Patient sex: M
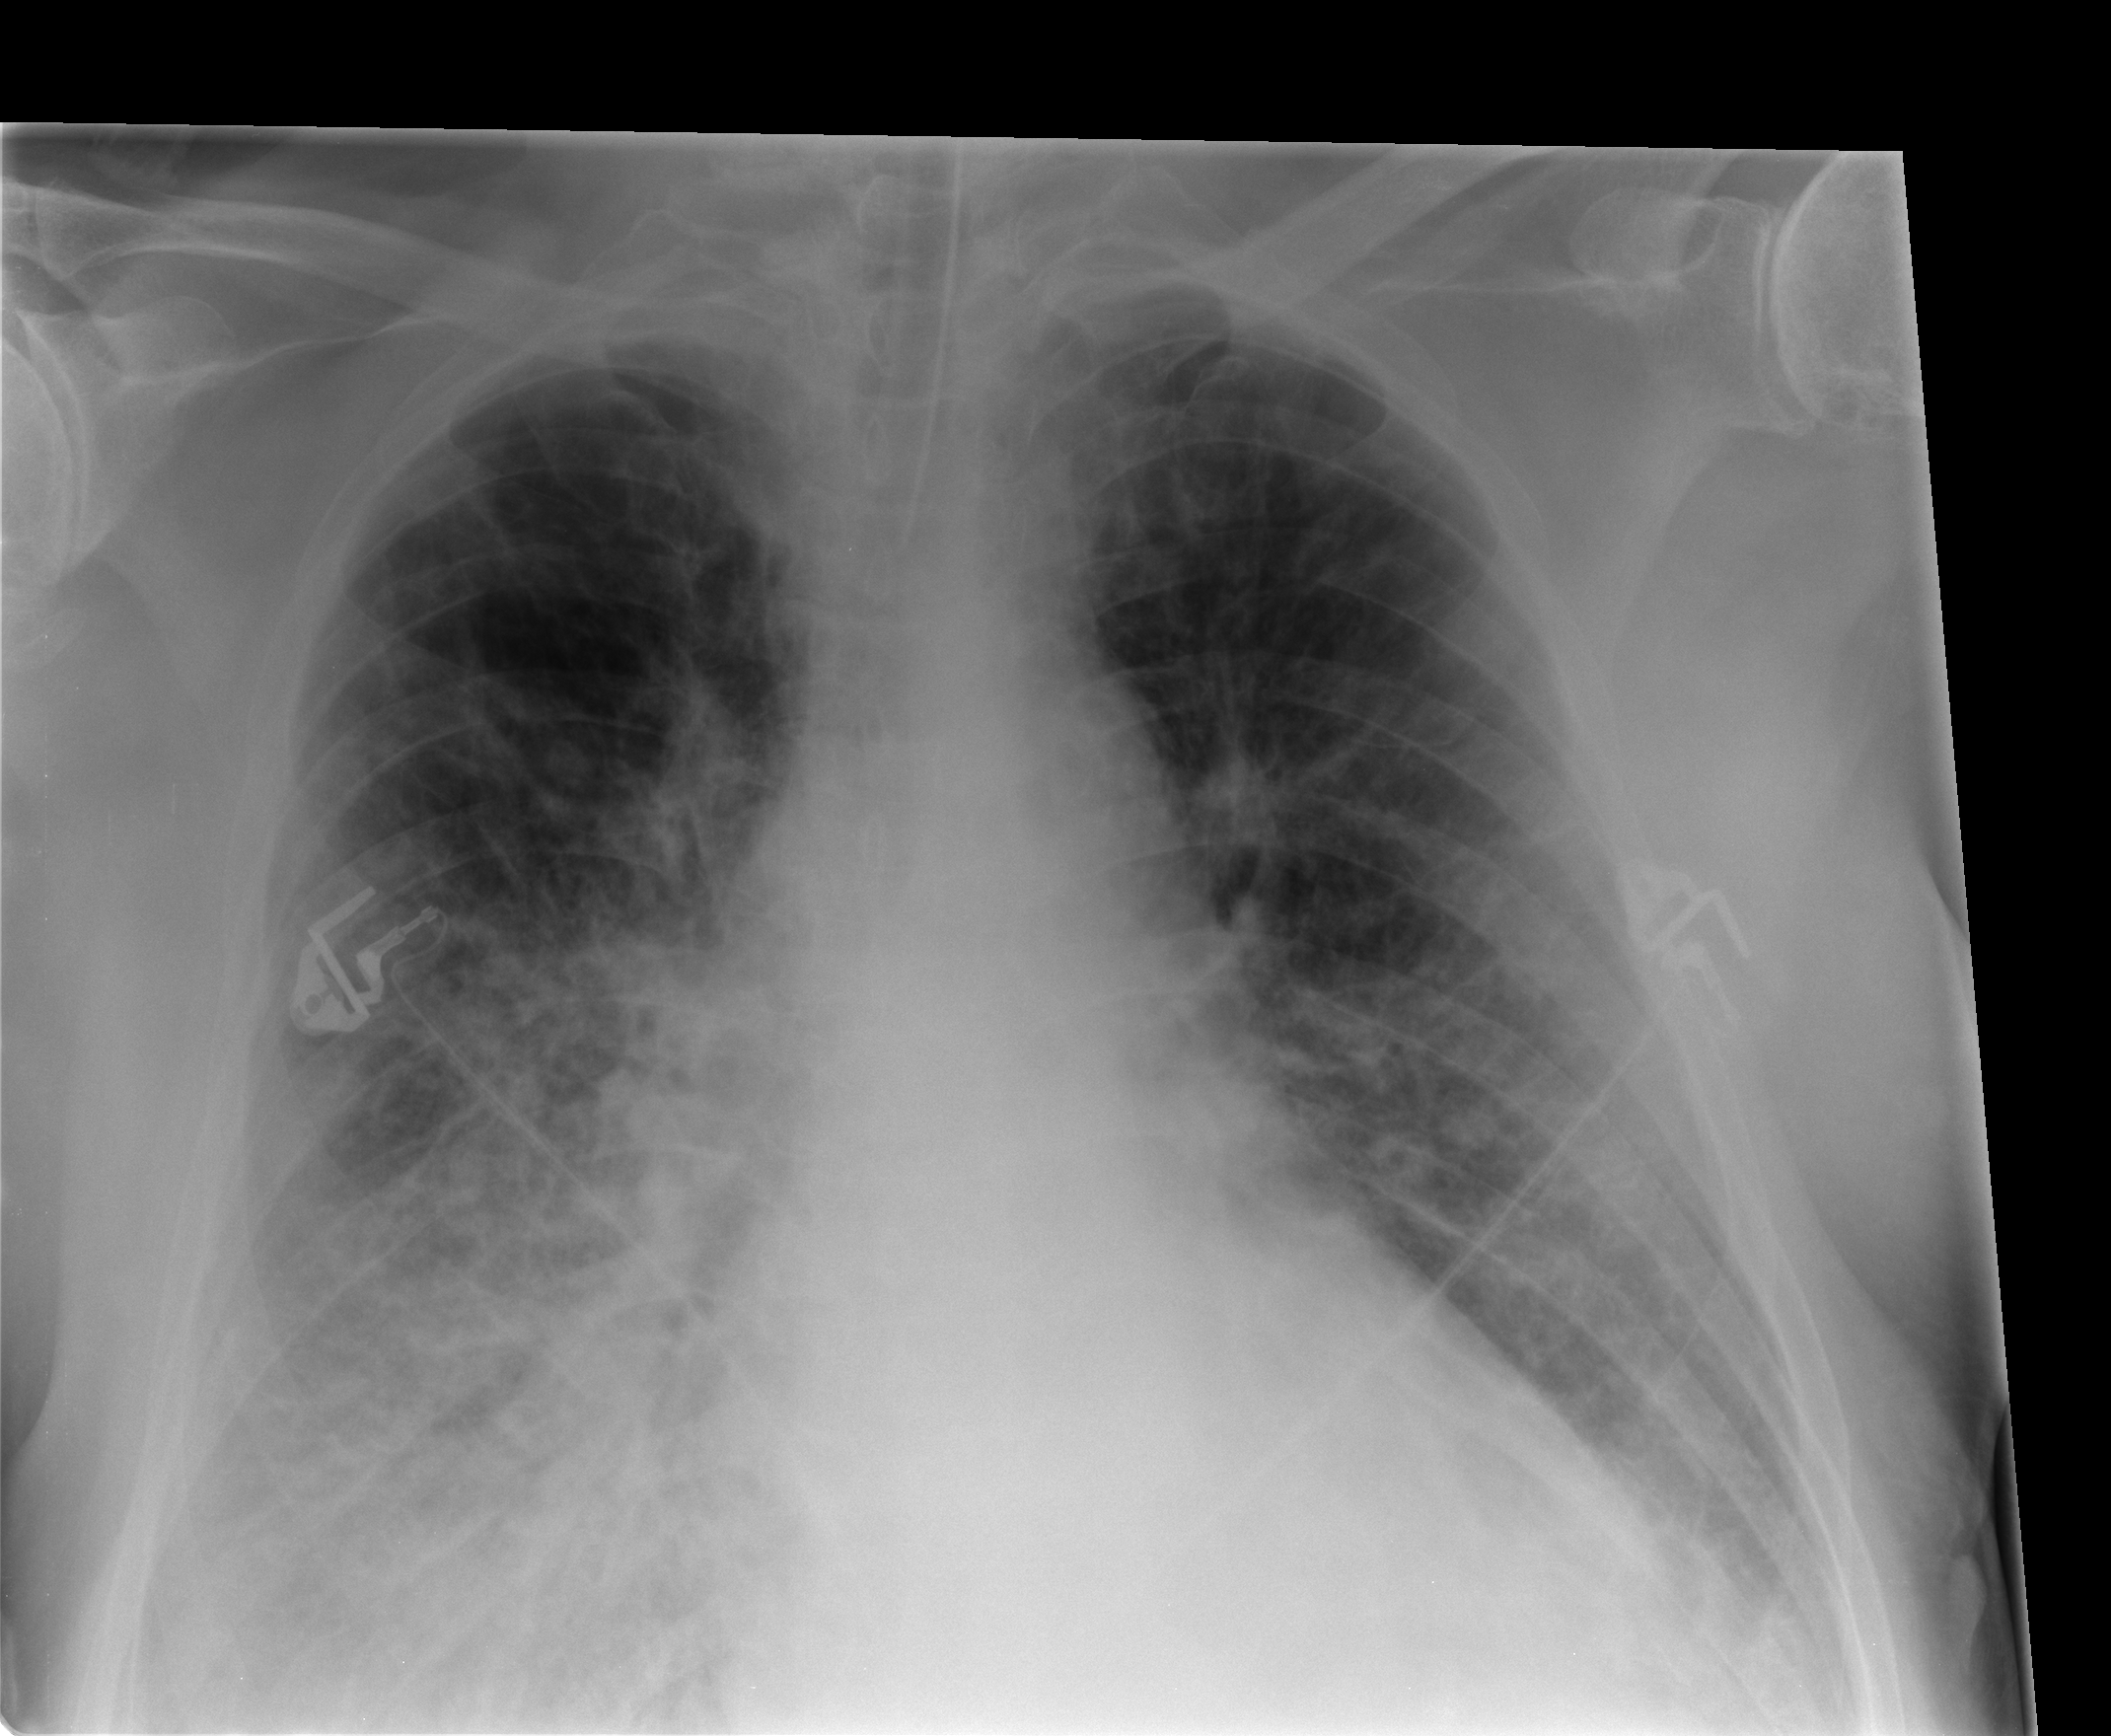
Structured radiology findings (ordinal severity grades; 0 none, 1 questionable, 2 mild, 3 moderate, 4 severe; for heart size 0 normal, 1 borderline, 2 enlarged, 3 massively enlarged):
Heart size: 2
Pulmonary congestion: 2
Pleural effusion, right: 3
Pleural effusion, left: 2
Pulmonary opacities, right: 2
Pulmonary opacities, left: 0
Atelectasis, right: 0
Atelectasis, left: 0